Question: I am nearing completion of my first app that will be submitted to the app store and I just wanted to make sure I am not committing high treason against the iOS Human Interface Guidelines. I have added a segmented control with a single option: Sort List. It essentially functions as a UIButton since I set its selectedSegmentIndex to -1 after a sort option has been chosen. I set it up this way due to difficulties with adding a button to the navigation item's titleView. Additionally, a "Search" option may be added in an update in the near future and having the segmented control there will make it easier to add. I have done some preliminary testing with the clients and other volunteers, and everybody approves.
I have read the guidelines and other documentation and I can't seem to find anything saying I shouldn't do this but I would like hear your thoughts regarding this and/or any experiences you have had with something similar.
Here are some screenshots to give you a better idea:

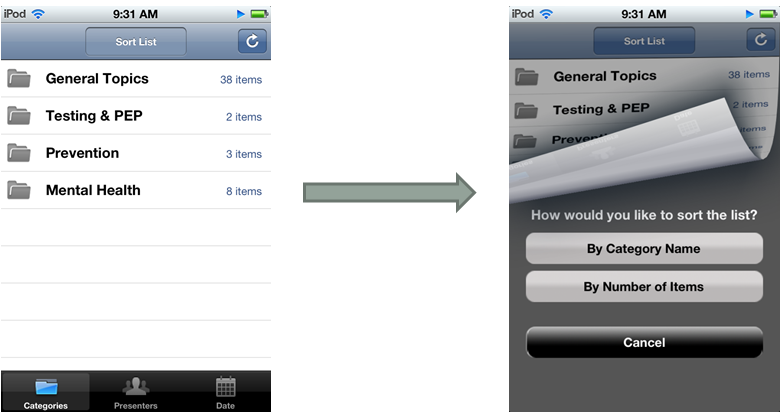
Answer: Short answer: no, you probably won't get rejected from the App Store for using a segmented control this way.
Longer answer: What you should probably be doing instead is placing the "Sort" control as a bar button item in the left of the navigation bar (or on the right, moving the "refresh" control to the left, if you intend to push more things onto the navigation stack). It would also be better to use an action sheet (UIActionSheet) for your sorting options, rather than a page-curled additional view controller.